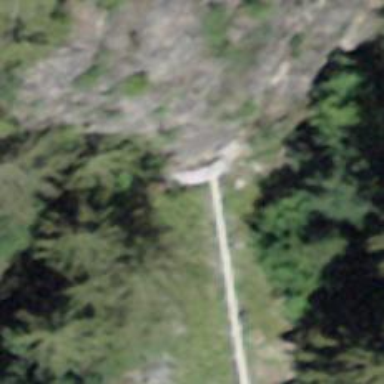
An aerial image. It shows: Narrow-gauge electrified railway passing through tunnel.